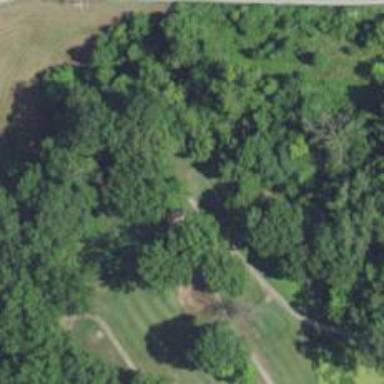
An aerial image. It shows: Golf cartpath that is also road path.